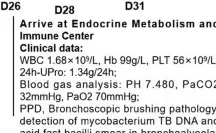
Diagnosis and treatment of a case of acute lupus pneumonia. The first day of fever was recorded as D0. Upro: 24-h urinary protein quantity, SLE: systemic lupus erythematosus, ALP: acute lupus pneumonitis, LN: lupus nephritis, IVIG: intravenous immunoglobulin, MP: methylprednisolone, HCQ: hydroxychloroquine, MMF: mycophenolate mofetil,. V. : intravenous injection, po: orally, qd: once a day, bid: twice a day.
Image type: chart (chart)